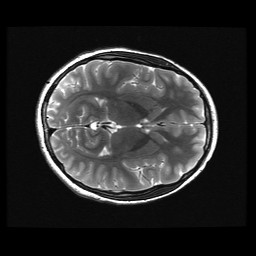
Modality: T2w
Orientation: axial
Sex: female
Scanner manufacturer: ge
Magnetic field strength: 3 T
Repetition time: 5 s
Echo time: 0.1012 s